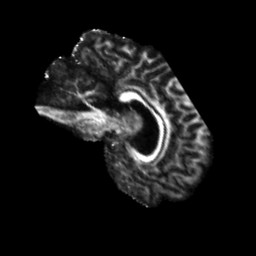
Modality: FA
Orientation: sagittal
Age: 41
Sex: male
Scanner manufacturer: siemens
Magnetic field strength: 3 T
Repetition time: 5.47 s
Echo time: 0.0854 s